Question: This is an 8-digit puzzle. Find the minimum number of steps to restore it.
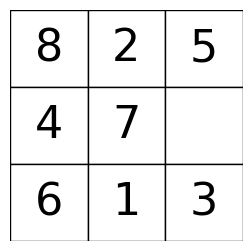
Answer: 23